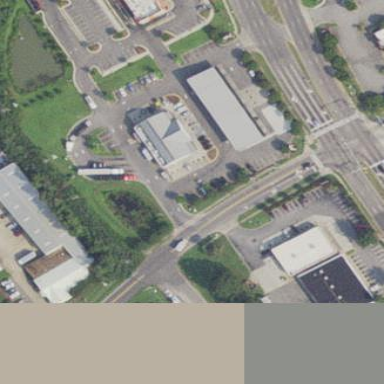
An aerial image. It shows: Retail area.